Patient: sex M, age 46
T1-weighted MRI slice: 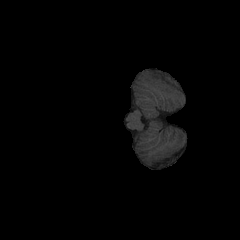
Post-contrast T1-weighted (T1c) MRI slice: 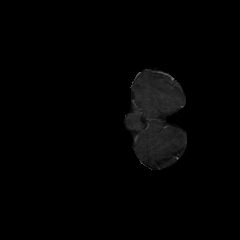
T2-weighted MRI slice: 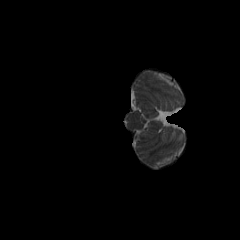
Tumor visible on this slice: no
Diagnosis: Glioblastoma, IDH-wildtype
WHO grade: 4